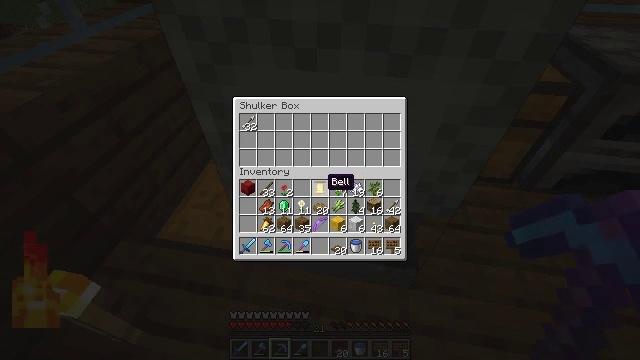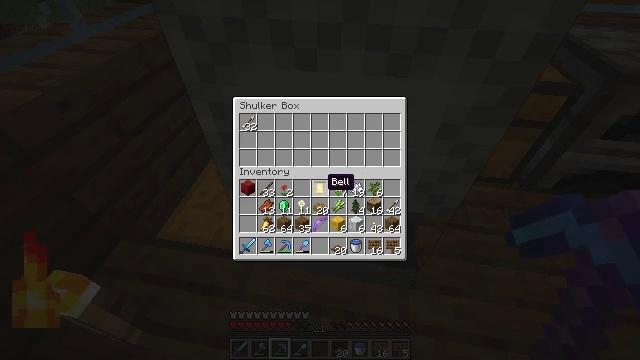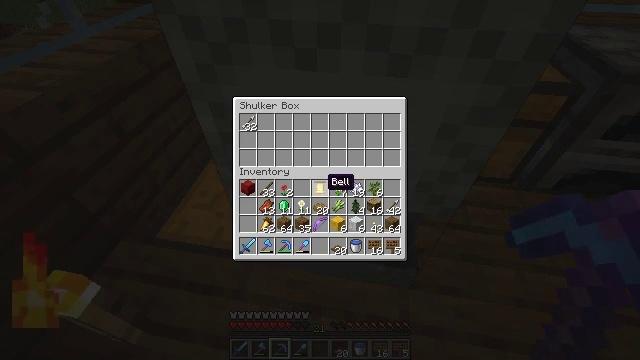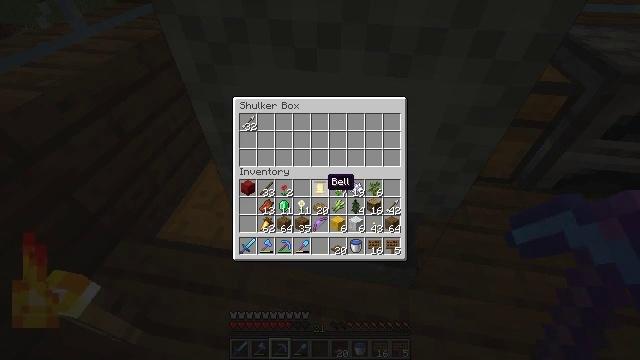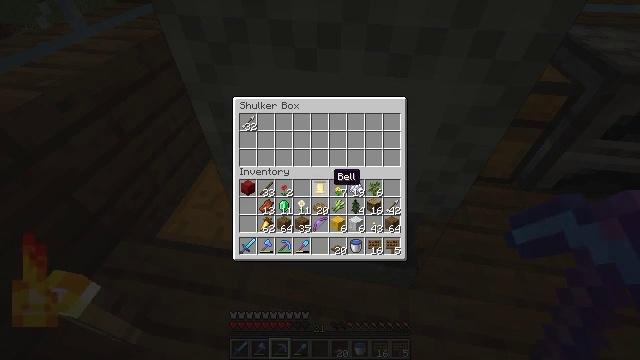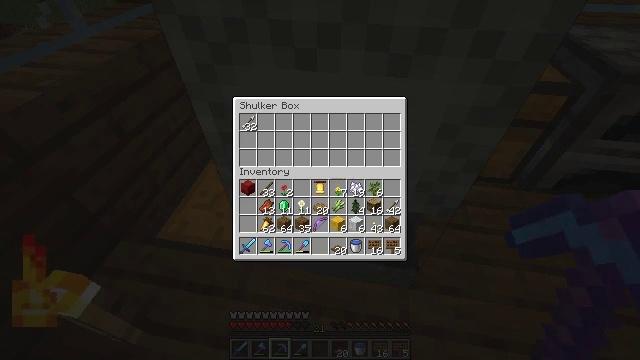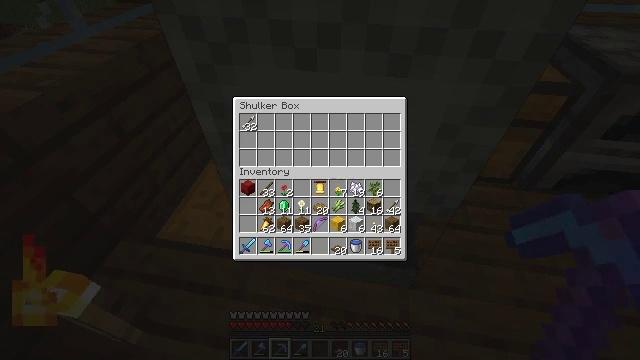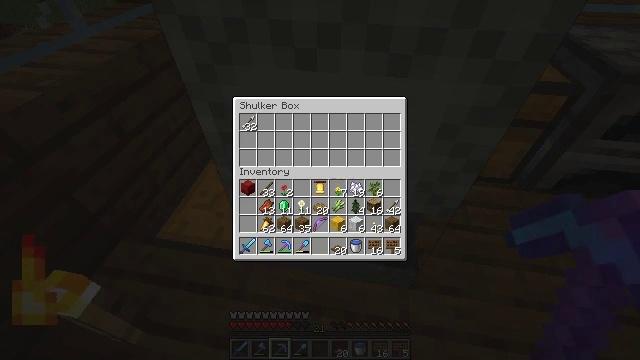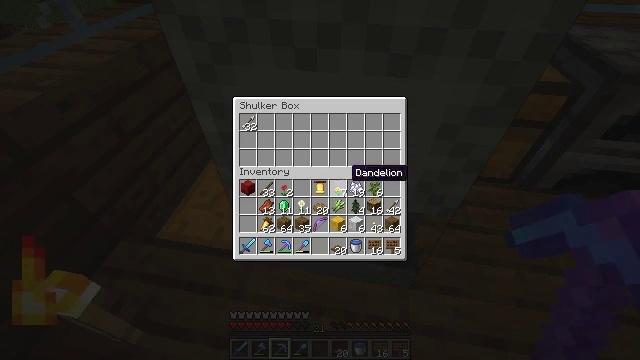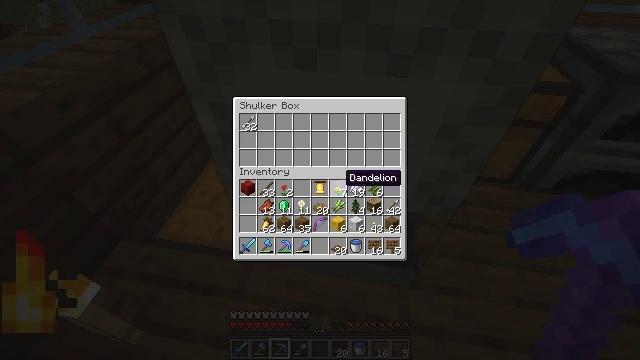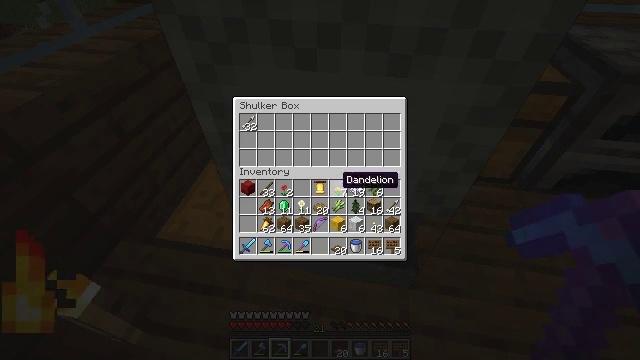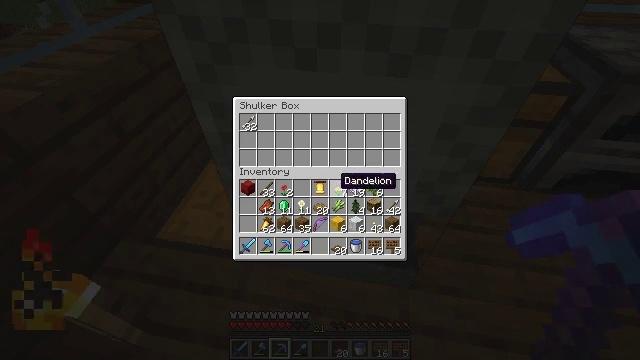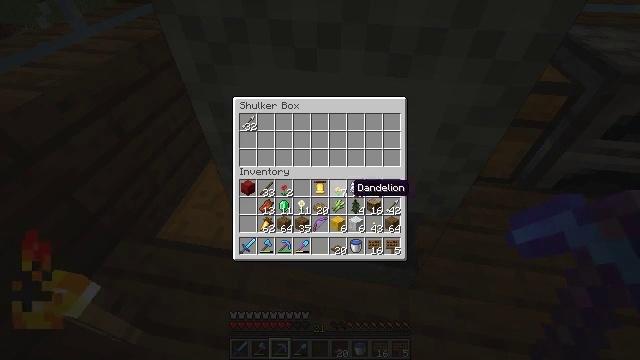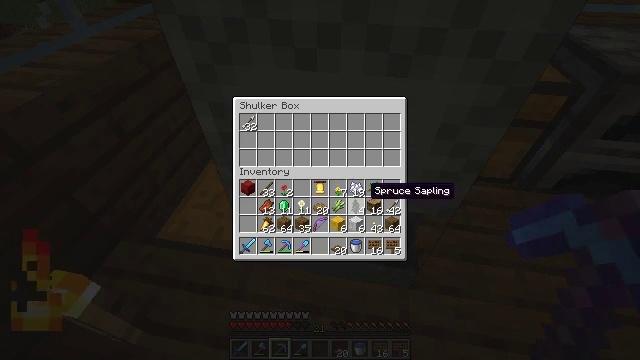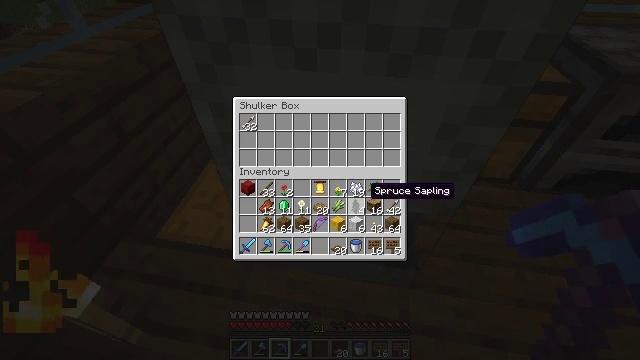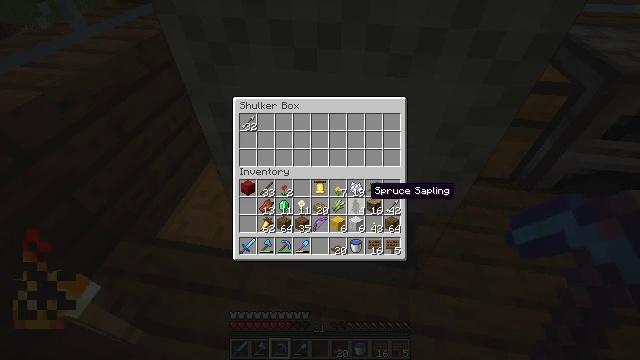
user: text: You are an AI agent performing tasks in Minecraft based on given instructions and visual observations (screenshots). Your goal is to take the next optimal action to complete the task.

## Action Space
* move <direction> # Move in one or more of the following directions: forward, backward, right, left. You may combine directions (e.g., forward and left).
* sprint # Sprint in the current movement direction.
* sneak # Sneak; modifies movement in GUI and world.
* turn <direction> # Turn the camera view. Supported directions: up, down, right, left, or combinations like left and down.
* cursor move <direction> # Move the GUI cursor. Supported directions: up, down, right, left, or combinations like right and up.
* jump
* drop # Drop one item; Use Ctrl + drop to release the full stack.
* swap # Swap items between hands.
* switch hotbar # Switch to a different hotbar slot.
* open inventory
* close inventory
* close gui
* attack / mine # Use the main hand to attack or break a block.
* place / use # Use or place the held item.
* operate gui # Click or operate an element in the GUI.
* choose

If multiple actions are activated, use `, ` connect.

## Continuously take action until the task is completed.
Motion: motion action
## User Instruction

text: Retrieve the light gray shulker box from the ground.
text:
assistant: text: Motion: no_op
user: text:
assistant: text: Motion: no_op
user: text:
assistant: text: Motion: no_op
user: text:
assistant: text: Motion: no_op
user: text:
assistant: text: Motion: cursor move right and up
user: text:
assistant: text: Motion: no_op
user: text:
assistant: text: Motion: no_op
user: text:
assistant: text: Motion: no_op
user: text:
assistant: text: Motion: no_op
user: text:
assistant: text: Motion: no_op
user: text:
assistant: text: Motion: no_op
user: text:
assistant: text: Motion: sneak, cursor move right
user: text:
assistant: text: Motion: sneak, cursor move right
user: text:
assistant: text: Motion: sneak
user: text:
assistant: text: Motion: sneak
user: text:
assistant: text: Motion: sneak
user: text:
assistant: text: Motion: sneak
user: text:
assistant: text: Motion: sneak
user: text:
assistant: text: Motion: sneak
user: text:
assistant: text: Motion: sneak
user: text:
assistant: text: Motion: sneak
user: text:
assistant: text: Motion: sneak
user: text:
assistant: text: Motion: sneak
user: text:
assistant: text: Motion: sneak
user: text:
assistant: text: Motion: sneak, operate gui
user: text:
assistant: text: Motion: sneak, operate gui
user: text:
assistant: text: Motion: sneak
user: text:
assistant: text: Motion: sneak
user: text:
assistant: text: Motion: sneak
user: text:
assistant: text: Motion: sneak